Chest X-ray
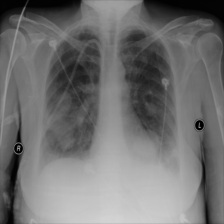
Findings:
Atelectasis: negative
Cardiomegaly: negative
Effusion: positive
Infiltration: negative
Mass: positive
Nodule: negative
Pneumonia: negative
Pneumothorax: negative
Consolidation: negative
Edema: positive
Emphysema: negative
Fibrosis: negative
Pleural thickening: negative
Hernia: negative